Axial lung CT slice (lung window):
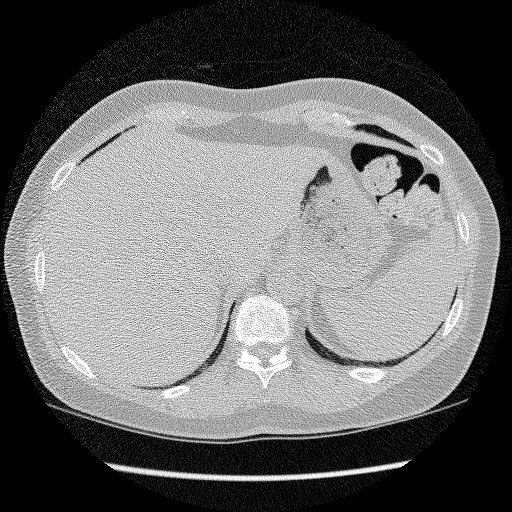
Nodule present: no